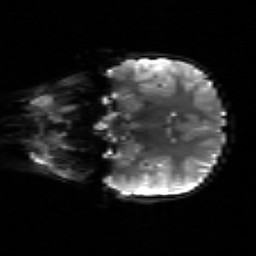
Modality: sbref
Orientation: coronal
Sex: male
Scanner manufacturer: siemens
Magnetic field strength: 3 T
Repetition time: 5 s
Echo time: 0.071 s